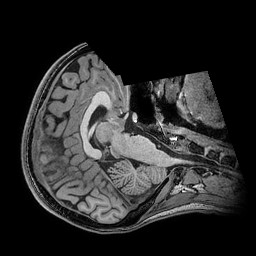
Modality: T1w
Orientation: axial
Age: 23
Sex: female
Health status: healthy